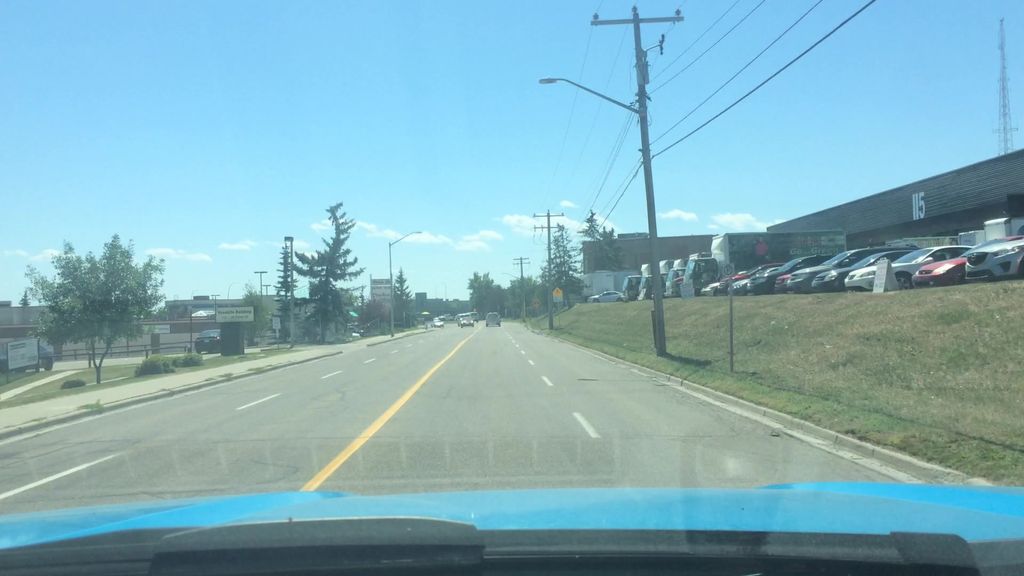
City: calgary